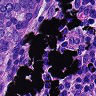
Metastatic tissue present: yes